Field crop: maize
Growth stage: 2
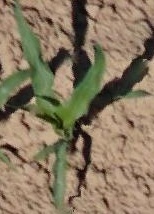
Species: maize